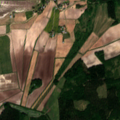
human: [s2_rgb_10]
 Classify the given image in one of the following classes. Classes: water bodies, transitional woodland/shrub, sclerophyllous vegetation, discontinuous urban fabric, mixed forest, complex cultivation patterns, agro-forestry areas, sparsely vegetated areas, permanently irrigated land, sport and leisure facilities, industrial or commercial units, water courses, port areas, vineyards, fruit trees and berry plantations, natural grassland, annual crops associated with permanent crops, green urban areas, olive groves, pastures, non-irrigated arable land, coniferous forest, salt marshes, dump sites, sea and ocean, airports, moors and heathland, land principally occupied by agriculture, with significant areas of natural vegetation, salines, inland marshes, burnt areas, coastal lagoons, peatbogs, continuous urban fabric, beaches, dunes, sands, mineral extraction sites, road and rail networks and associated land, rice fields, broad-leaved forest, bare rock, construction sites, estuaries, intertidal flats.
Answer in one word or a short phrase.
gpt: non-irrigated arable land, land principally occupied by agriculture, with significant areas of natural vegetation, coniferous forest, mixed forest